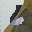
Label: 6